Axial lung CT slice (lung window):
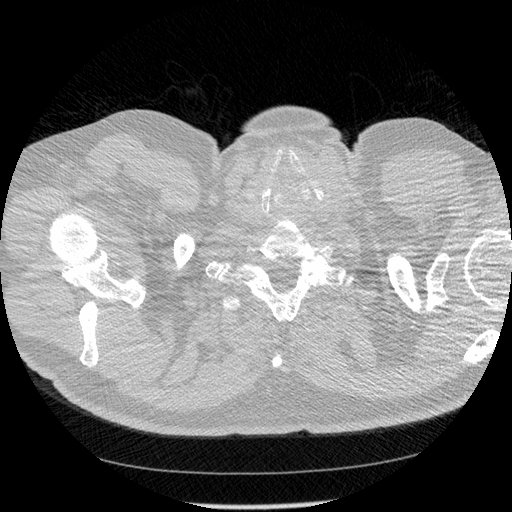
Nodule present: no